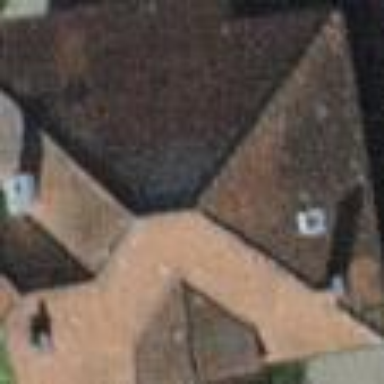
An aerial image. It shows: Building with hipped roof made of tiles. The roof orientation is along the building.